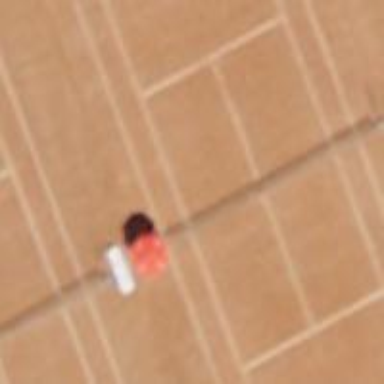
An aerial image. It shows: Tennis court in leisure pitch.